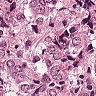
Metastatic tissue present: yes